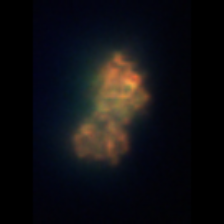
Taxon: Unknown_detritus
Group: Unknown